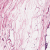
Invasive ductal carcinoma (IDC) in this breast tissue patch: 0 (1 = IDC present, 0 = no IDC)